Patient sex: M
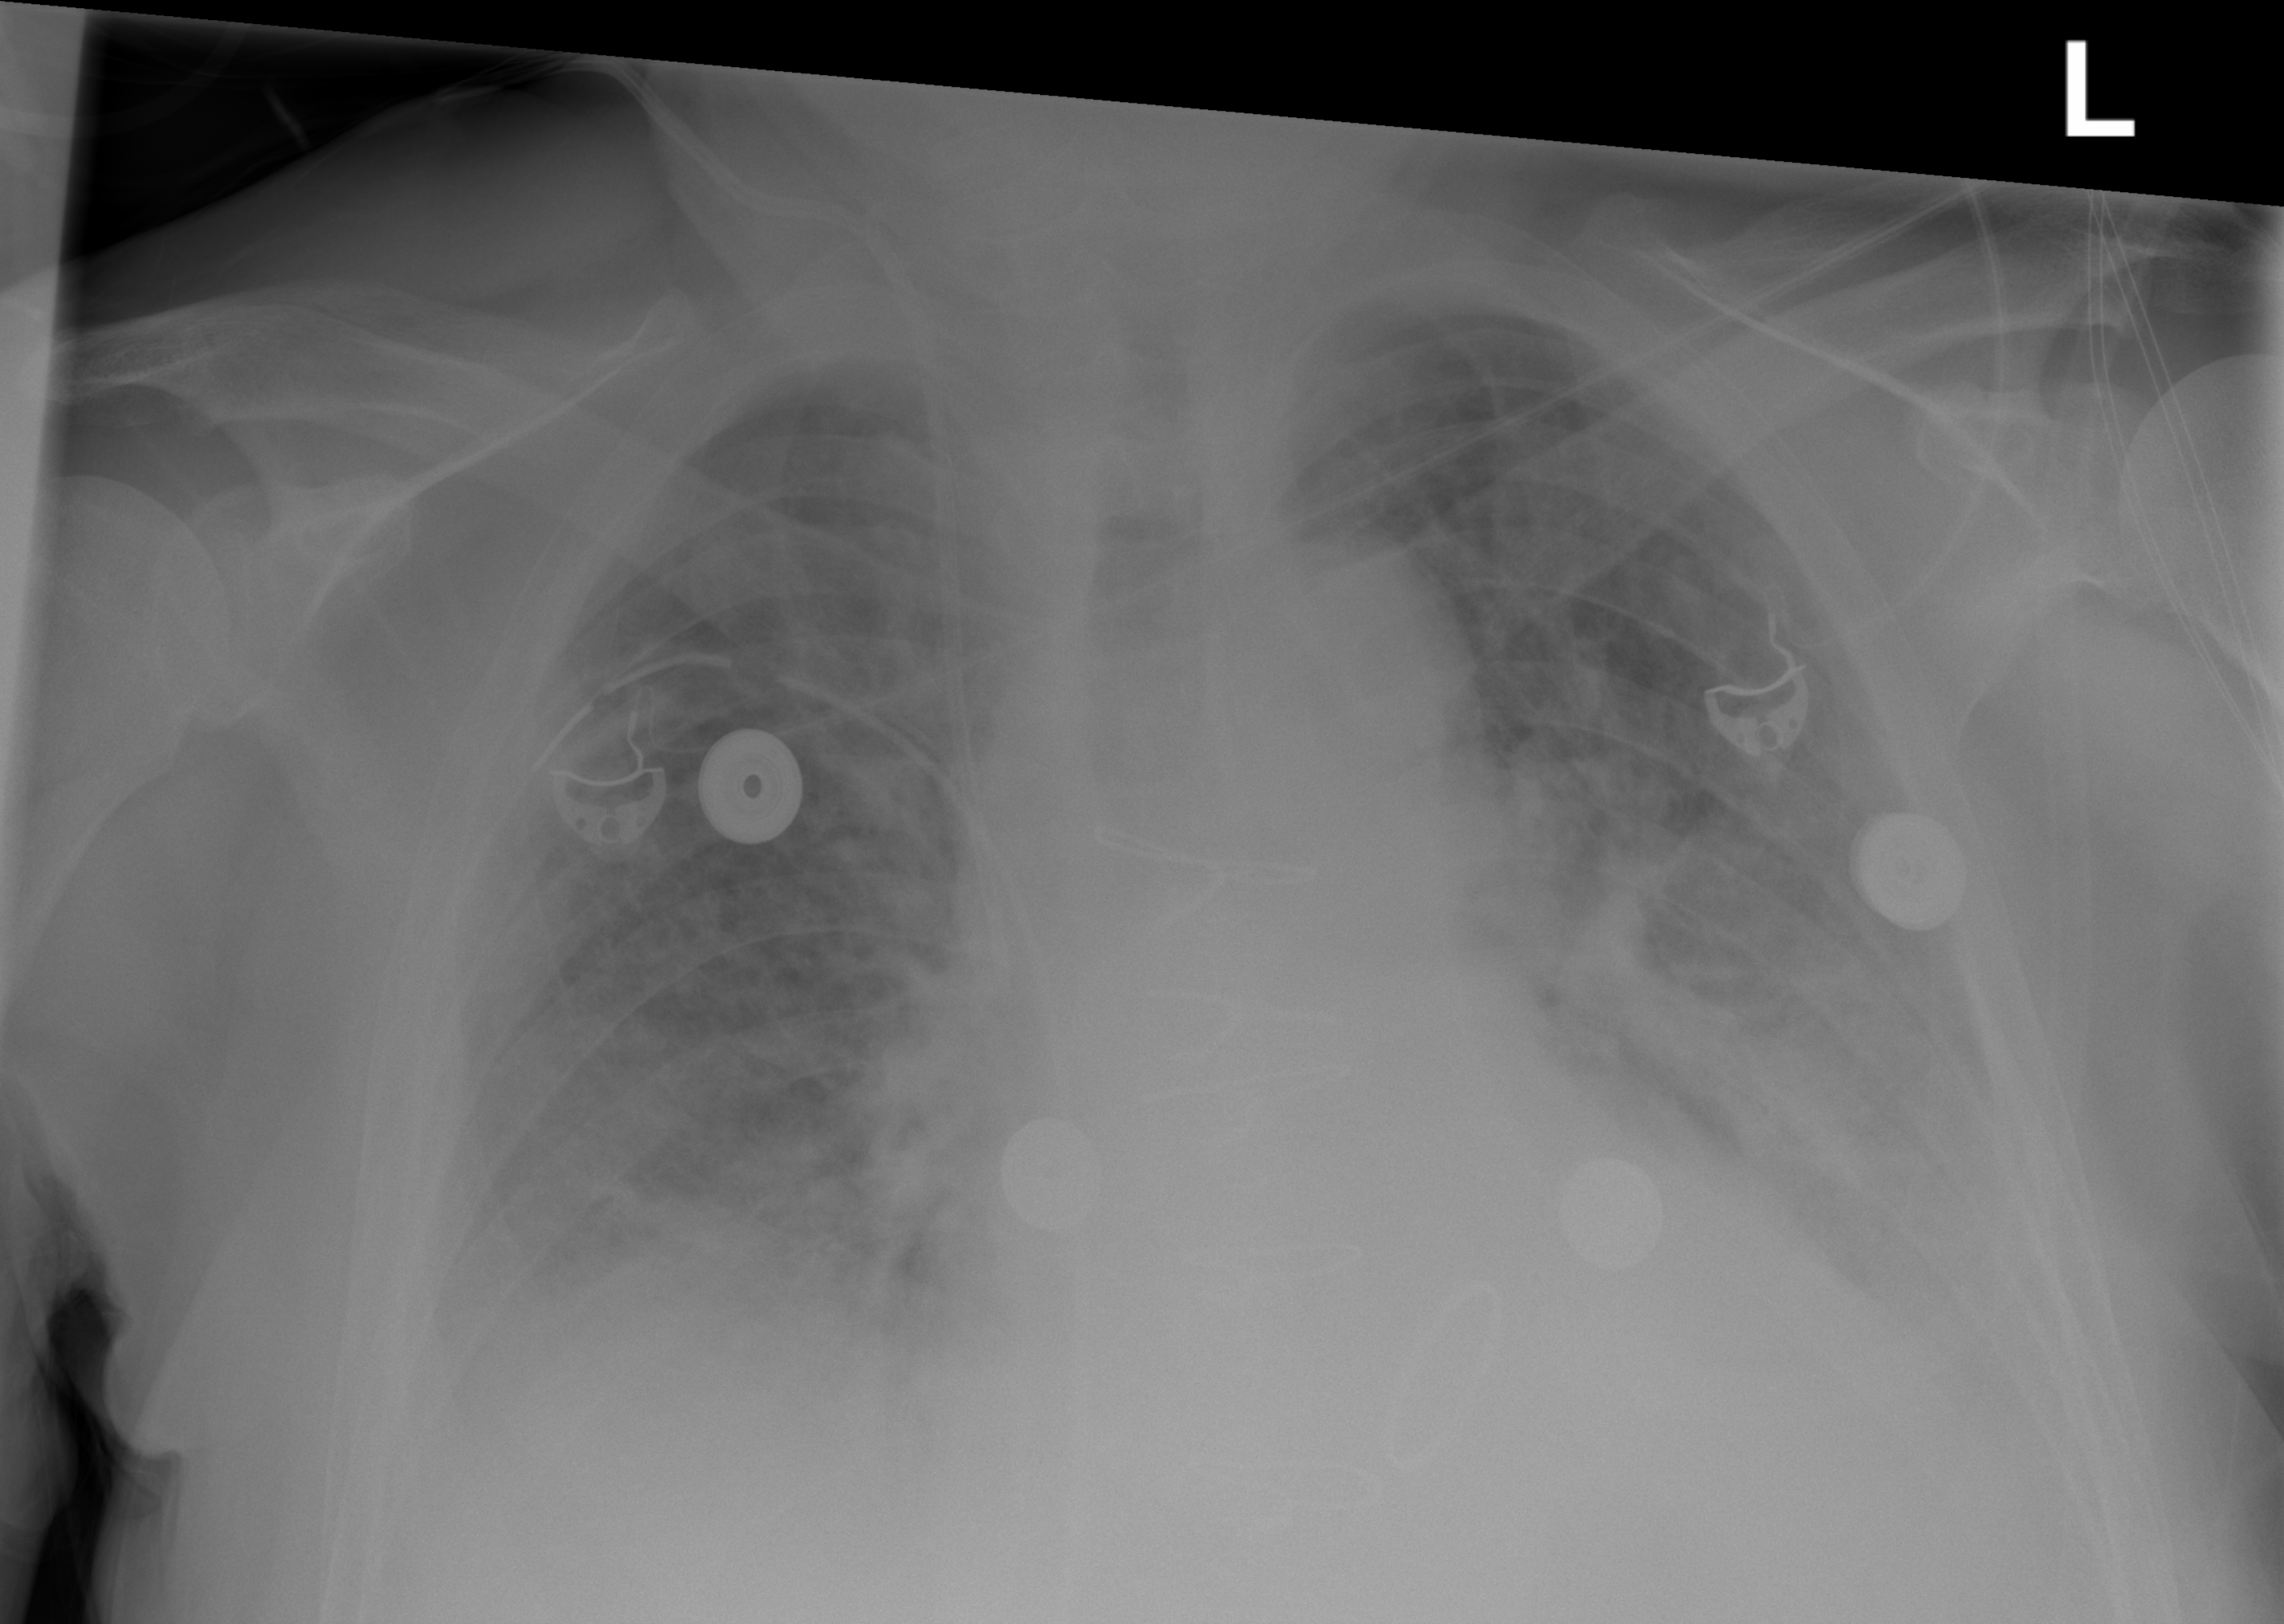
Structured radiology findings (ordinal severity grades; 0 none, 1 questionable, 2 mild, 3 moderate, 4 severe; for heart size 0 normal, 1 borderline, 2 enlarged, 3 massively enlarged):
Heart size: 2
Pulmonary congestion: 2
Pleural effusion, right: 2
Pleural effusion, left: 3
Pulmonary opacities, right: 2
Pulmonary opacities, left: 2
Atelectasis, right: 3
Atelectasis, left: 3